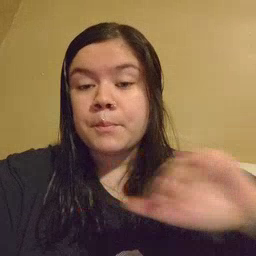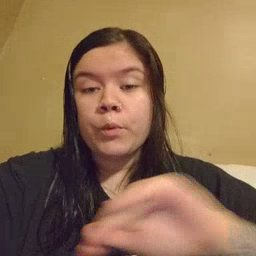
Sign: pool